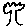
Label: tree